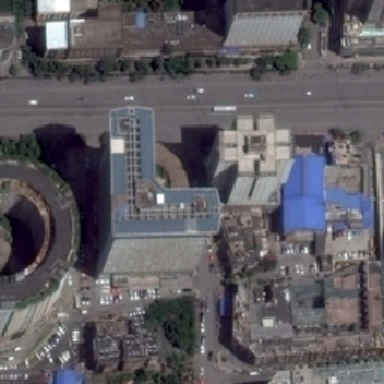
Five tall buildings in it while with a light brown highway besides .